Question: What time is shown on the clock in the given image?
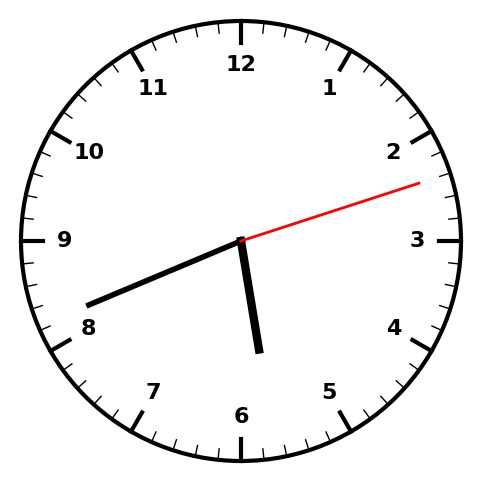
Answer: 05:41:12